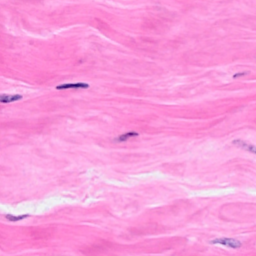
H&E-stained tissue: Breast